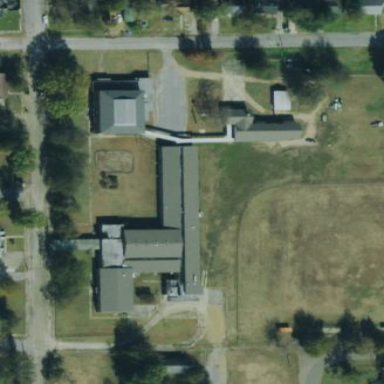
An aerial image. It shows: School building.